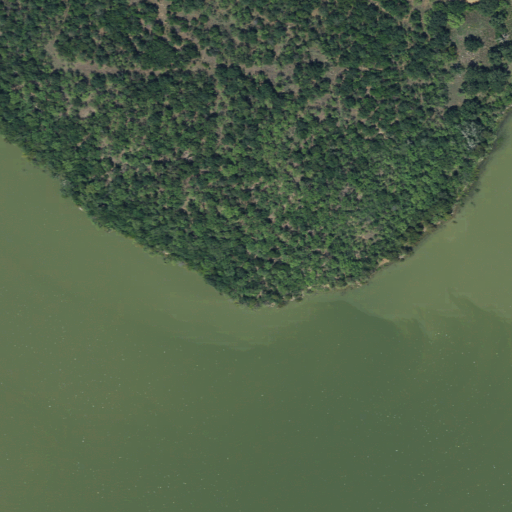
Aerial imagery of cape in Texas named Cemetery Point containing open water, deciduous forest, evergreen forest, shrub, grassland, and open development